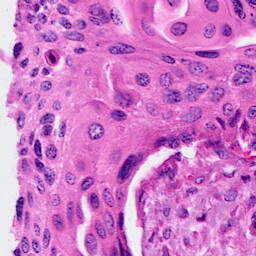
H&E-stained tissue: Cervix